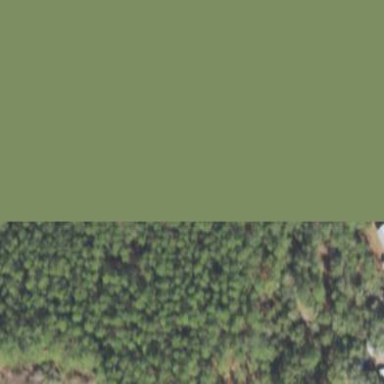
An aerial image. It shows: Mixed leaf woodland.